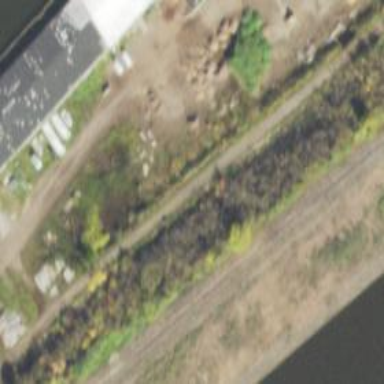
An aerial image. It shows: Disused railway spur.